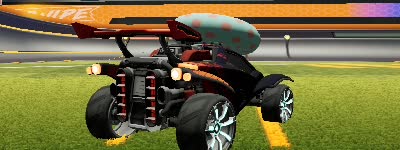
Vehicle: octane